Interaction volume radius: 5 \u00c5
Interaction volume height: 30 \u00c5
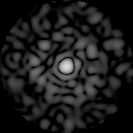
Disorder parameter: 0.8578